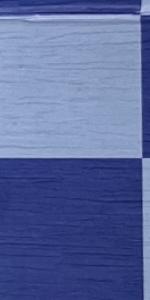
Label: Empty